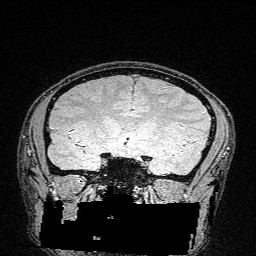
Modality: FLASH
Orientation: sagittal
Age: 26
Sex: male